Question: I have these product SKUs in column 'scott' that are alphanumeric (should always contain a number but not always a letter). The 'id' column is auto-incremented. All of the data was imported line-by-line from a CSV file, so I know the order of the data is correct.
As you can see from this picture, some 'scott' fields are just letters, which should have the previous number in front of them. For example, on 'id' 5149, I'd like the 'scott' to be 3780a.

Using SQL, how can I parse through the rows in order, prepending the 'scott' number from the most recent field that contained a number, onto fields following it that don't contain a number?
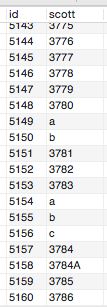
Answer: Here's one option using a user-defined variable to determine the most recent previous numeric value.
'''
update yourtable y
join (
select id, scott, @prevNumericId:=
if(scott REGEXP '^[0-9]+$', scott, @prevNumericId) prevNumericId
from yourtable, (select @prevNumericId:=0) t
order by id
) t on y.id = t.id and y.scott = t.scott
set y.scott = concat(t.prevNumericId,y.scott)
where y.scott not REGEXP '^[0-9]+$'
'''
- <URL>